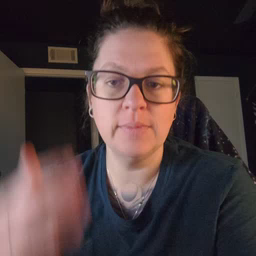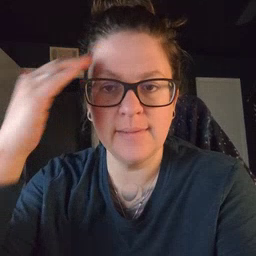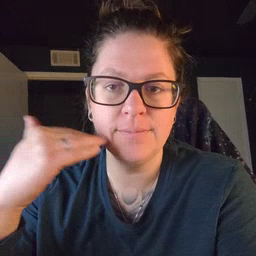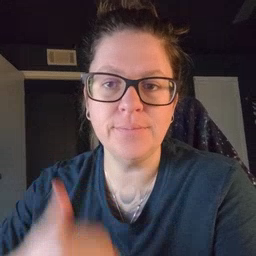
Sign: head